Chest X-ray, PA view. Patient: 67 years old, sex M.
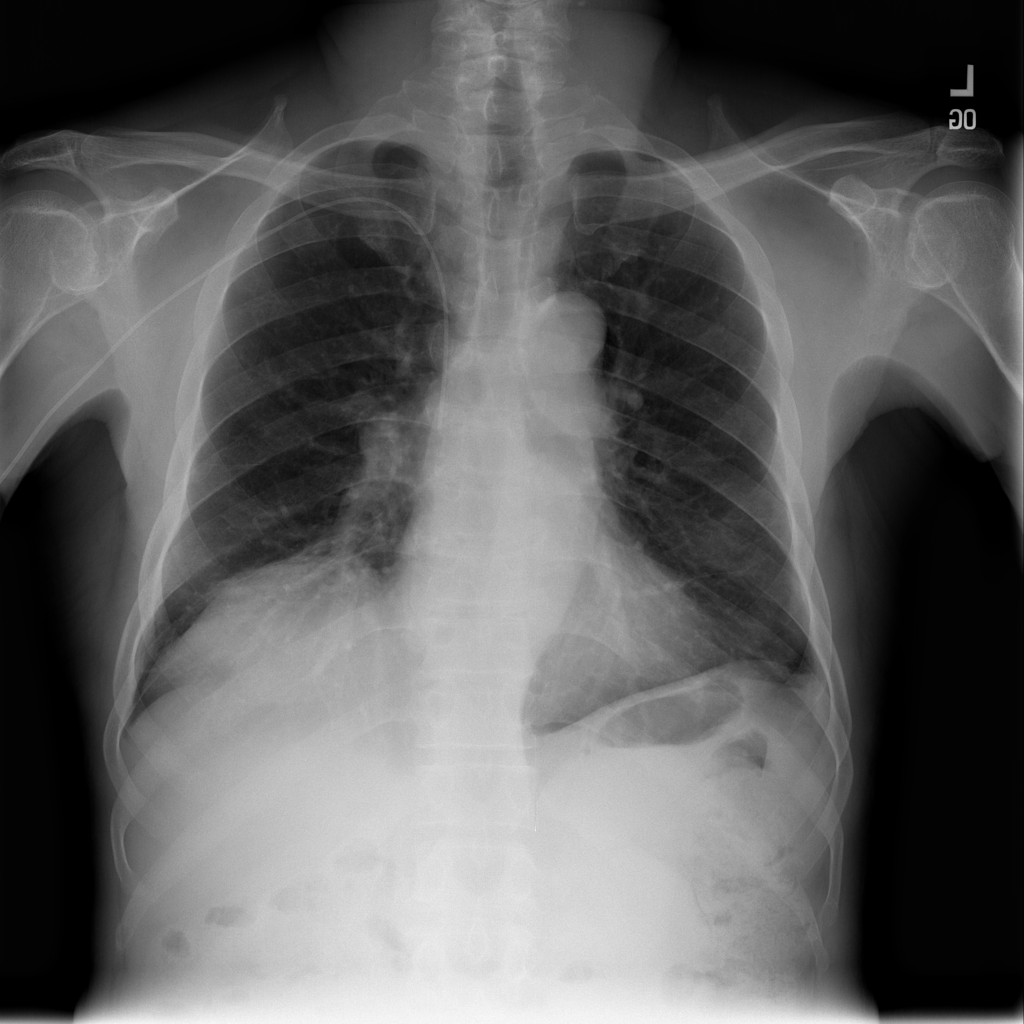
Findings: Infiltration